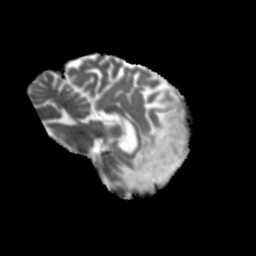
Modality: MD
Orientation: sagittal
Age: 75
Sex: male
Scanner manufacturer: siemens
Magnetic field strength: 3 T
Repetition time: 5.47 s
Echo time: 0.0854 s